九年级 · 解析几何
如图,在平面直角坐标系$xOy$中,已知抛物线$y=ax^{2}+bx(a>0)$的顶点为$C$,与$x$轴的正半轴交于点$A$,它的对称轴与抛物线$y=ax^{2}(a>0)$交于点$B$.若四边形$ABOC$是正方形,则$b$的值是
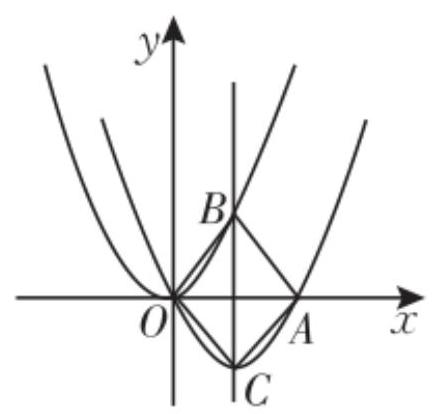
答案: -2
解析: 由抛物线$y=ax^{2}+bx$可知,点$C$的横坐标为$-frac{b}{2a}$,纵坐标为$-frac{b^{2}}{4a}$.$because$四边形$ABOC$是正方形,$therefore-frac{b}{2a}=-left(-frac{b^{2}}{4a}right)$.$thereforeb=-2$.